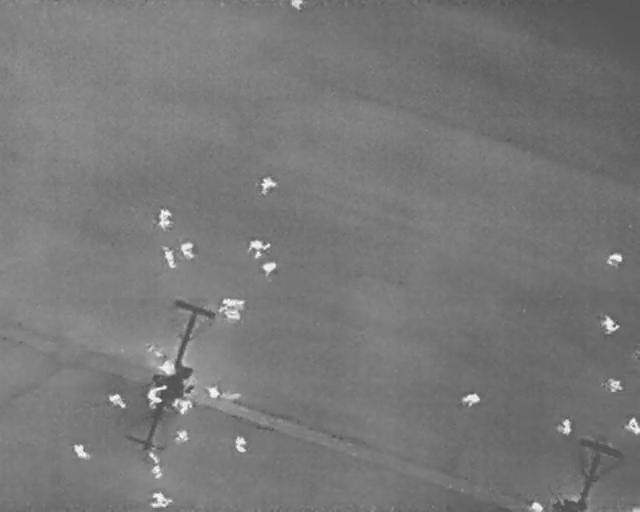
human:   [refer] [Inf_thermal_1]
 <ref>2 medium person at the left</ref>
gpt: <box>[[24, 48, 28, 51, 159], [27, 47, 30, 50, 159]]</box>

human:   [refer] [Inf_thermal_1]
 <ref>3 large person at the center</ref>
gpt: <box>[[40, 34, 43, 37, 2], [38, 46, 42, 50, 2], [35, 56, 38, 61, 2]]</box>

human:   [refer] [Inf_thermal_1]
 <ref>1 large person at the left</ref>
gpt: <box>[[23, 41, 27, 44, 2]]</box>